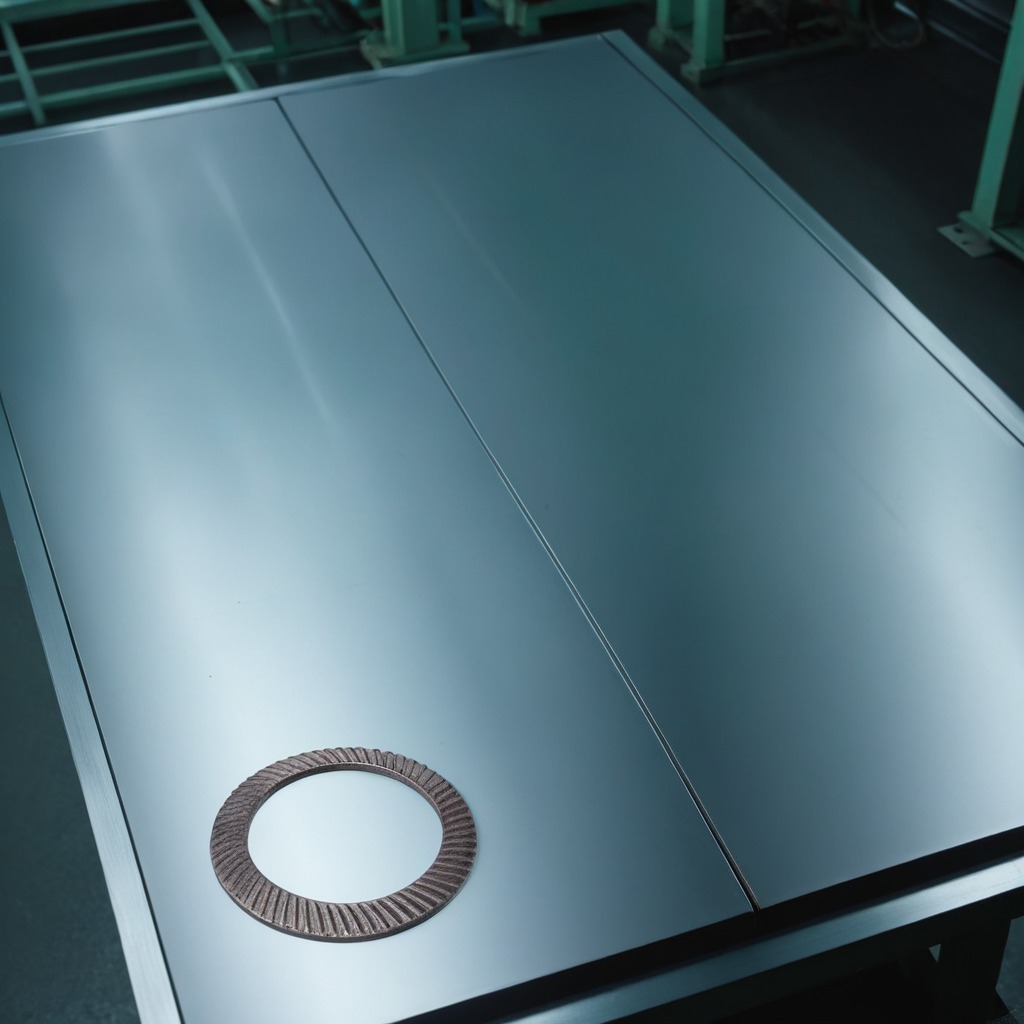
A flat metal washer is lying on a metal table in a machine shop under fluorescent lights.